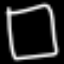
Label: square